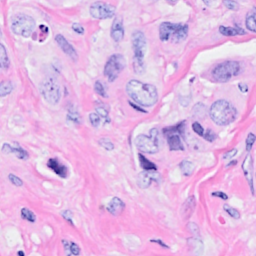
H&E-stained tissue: Breast